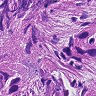
Metastatic tissue present: yes